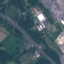
Land use / land cover class: Highway